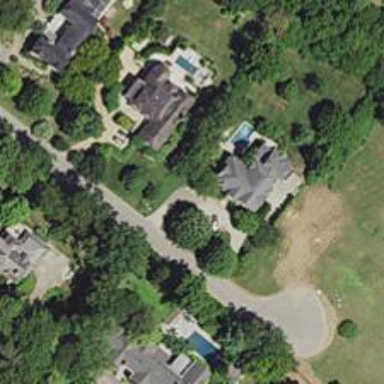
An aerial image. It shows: Driveway.